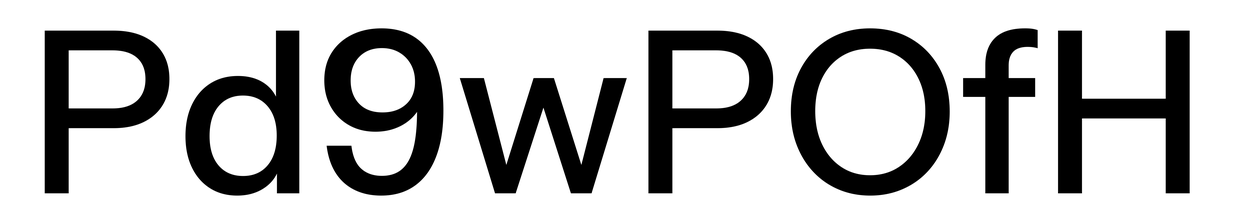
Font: InstrumentSans_Medium